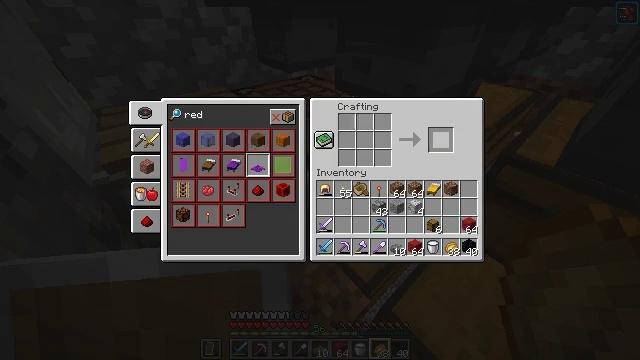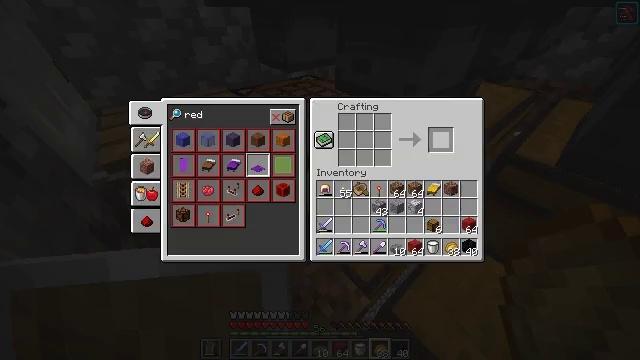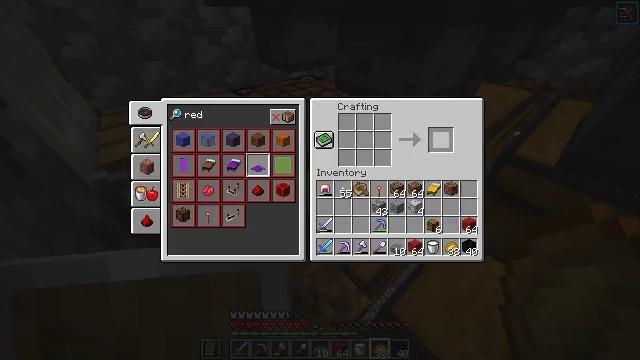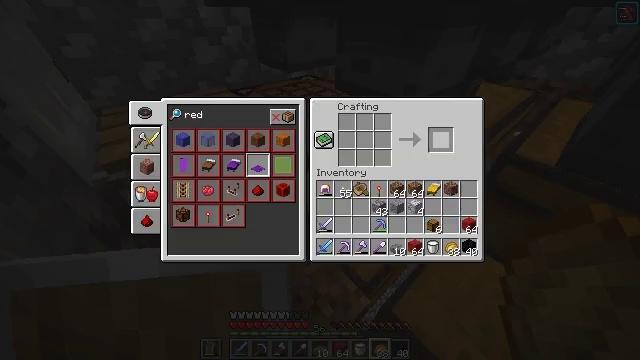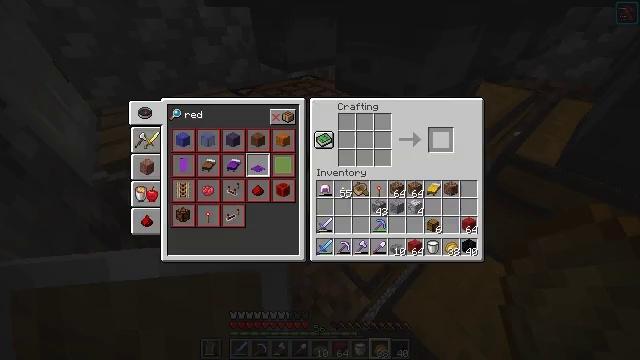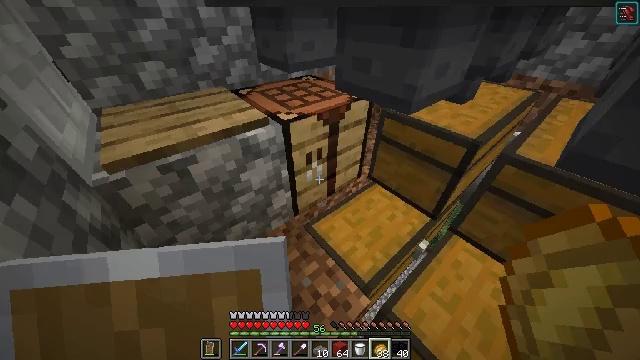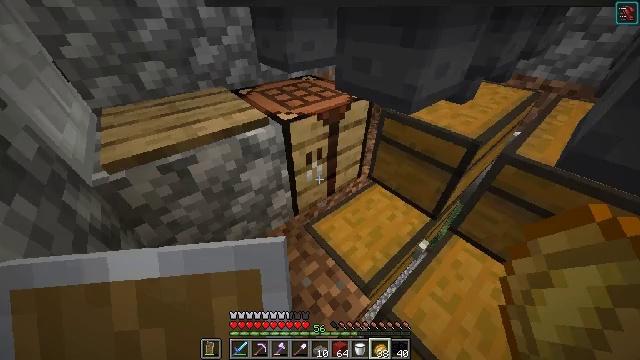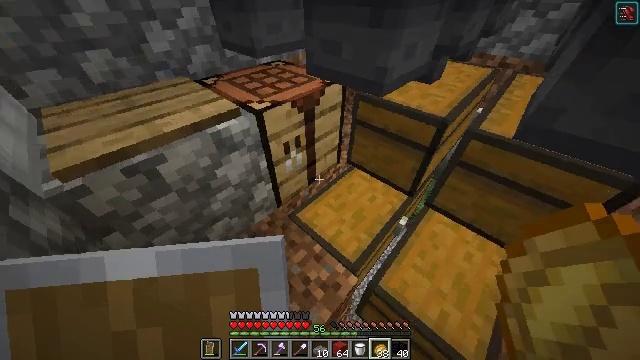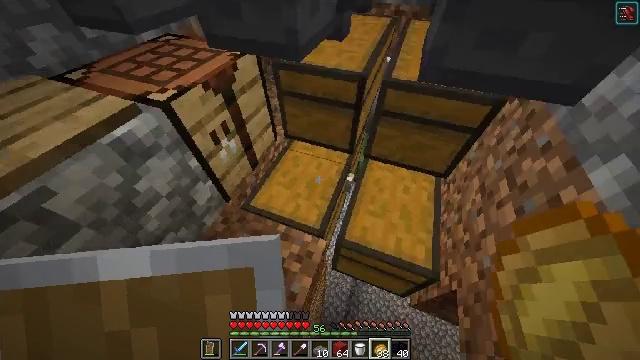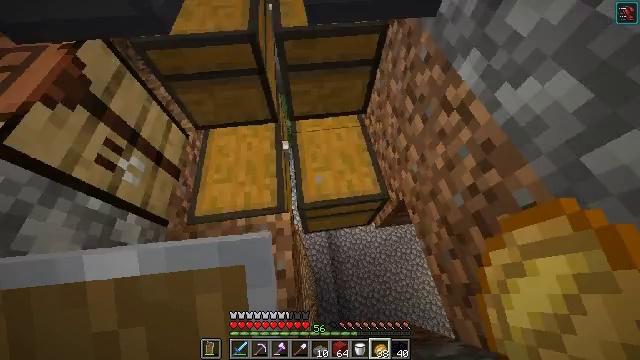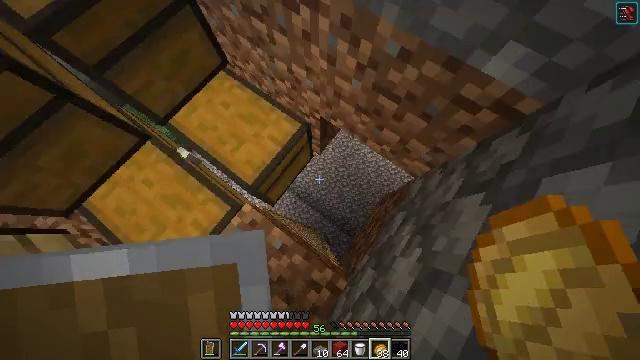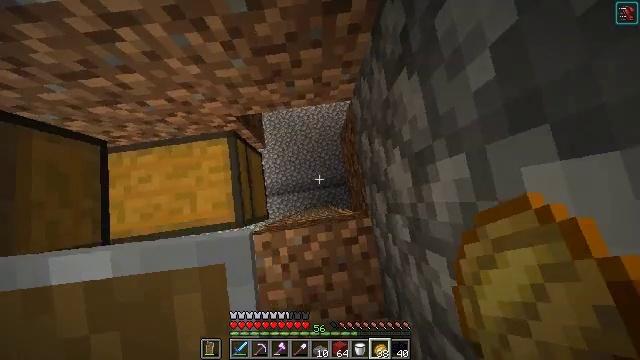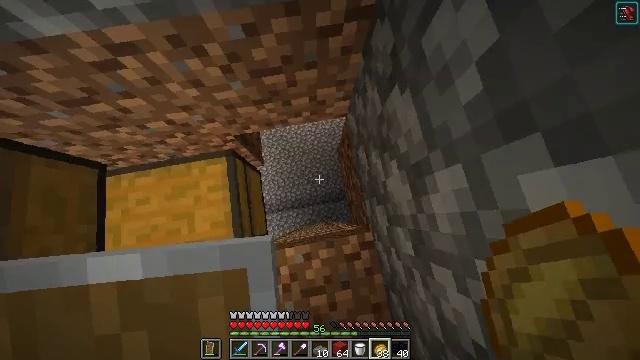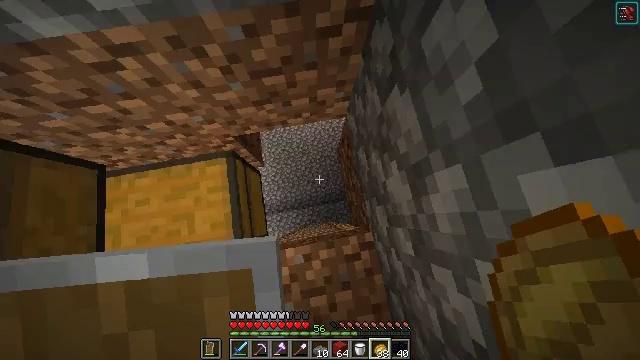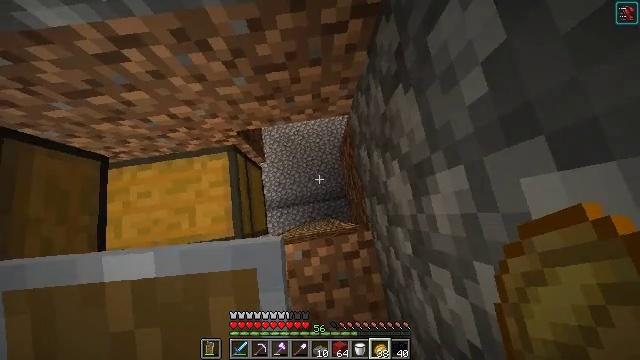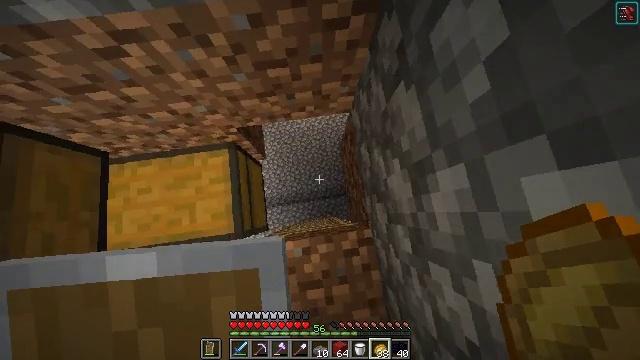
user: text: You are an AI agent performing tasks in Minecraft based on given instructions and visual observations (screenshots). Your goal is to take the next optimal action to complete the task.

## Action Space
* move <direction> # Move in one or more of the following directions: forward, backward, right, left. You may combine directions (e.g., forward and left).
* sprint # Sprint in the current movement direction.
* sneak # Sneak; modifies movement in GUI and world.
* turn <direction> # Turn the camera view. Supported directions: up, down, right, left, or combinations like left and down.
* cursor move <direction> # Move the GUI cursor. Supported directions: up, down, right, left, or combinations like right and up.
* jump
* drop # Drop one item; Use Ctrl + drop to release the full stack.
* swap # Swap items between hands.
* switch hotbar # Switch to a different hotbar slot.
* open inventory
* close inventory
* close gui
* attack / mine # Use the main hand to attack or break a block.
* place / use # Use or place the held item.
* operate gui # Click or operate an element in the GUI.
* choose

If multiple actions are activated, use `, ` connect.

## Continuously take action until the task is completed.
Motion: motion action
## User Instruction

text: Remove the spruce fence from the structure.
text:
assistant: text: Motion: sneak, open gui
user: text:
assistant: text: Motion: sneak
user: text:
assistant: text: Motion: sneak
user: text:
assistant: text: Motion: sneak
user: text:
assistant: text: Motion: no_op
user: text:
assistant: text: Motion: close gui
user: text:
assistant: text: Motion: turn right and down, open inventory
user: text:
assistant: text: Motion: turn right and down
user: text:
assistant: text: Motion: turn right and down
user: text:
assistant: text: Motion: turn right and down
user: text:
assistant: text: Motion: turn right and down
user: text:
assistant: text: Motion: turn right and up
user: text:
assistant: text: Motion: no_op
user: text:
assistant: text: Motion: turn left
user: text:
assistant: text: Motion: no_op
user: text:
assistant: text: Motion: turn right and up
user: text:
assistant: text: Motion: move forward, turn up
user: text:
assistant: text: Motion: move forward
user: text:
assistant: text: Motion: move forward, turn left
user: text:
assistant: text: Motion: turn left
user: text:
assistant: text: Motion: turn left
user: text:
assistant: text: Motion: turn left
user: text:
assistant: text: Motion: turn left
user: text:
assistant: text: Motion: turn left
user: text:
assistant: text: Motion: turn left
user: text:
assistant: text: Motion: turn left
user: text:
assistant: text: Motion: turn left and up
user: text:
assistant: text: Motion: turn left
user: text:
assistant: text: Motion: no_op
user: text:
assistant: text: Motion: turn right